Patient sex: M
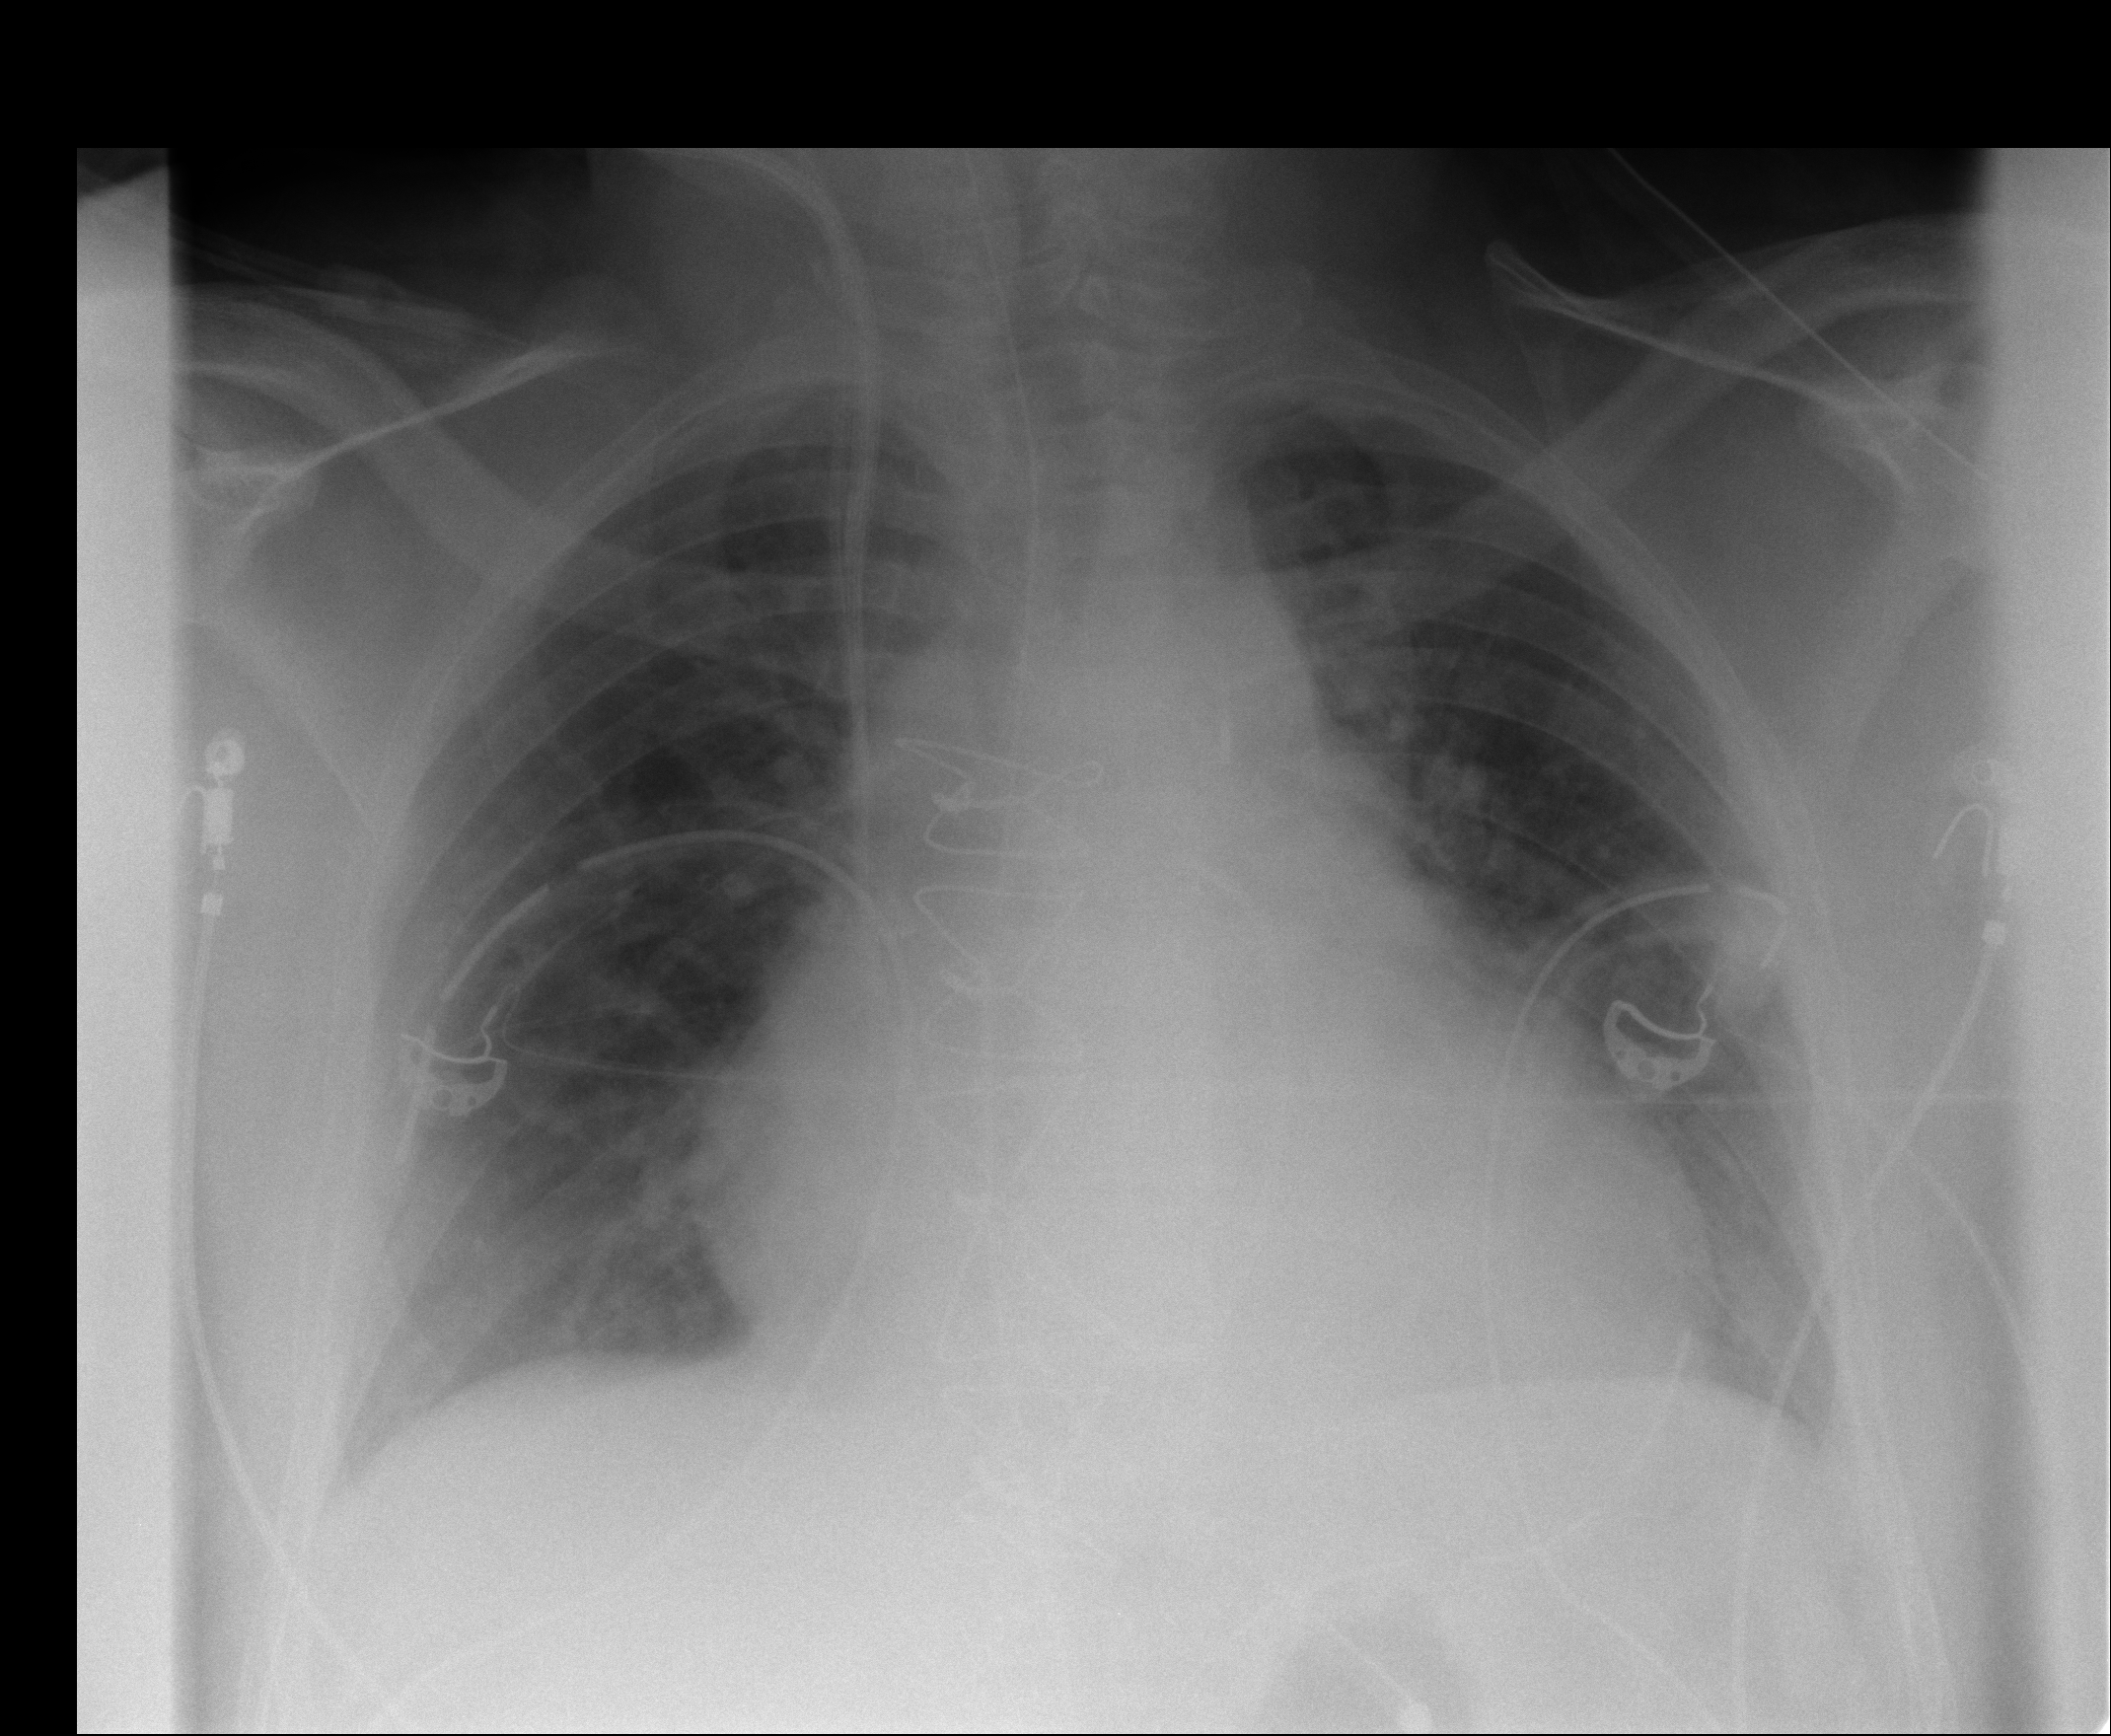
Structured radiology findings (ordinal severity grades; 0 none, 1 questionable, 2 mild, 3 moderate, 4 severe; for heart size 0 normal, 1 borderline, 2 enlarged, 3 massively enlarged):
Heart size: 2
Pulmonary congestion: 2
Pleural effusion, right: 0
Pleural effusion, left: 1
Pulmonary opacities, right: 0
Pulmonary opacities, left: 0
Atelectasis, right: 0
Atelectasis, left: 0